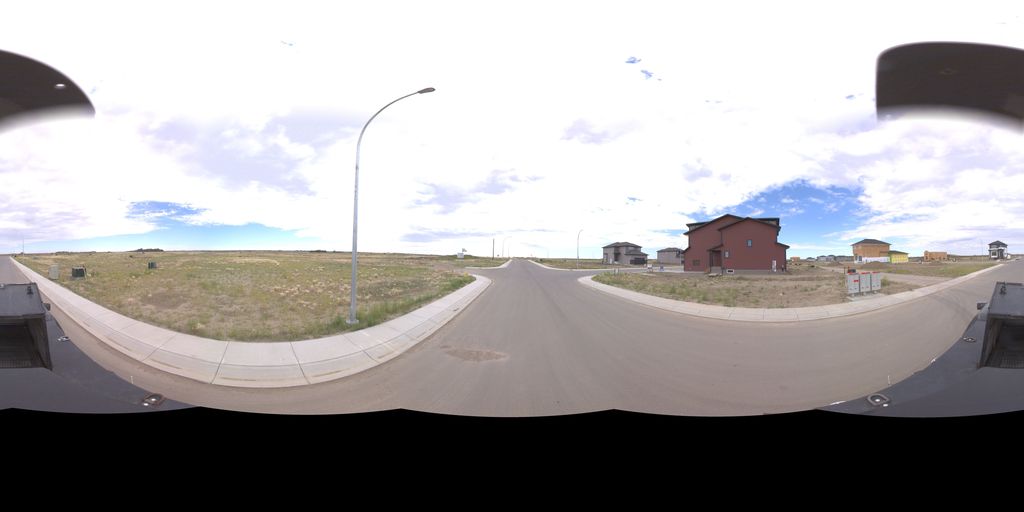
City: saskatoon